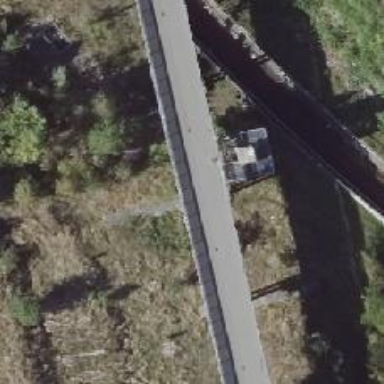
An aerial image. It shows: Footway bridge with metal surface.